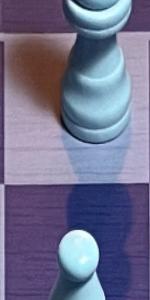
Label: Empty